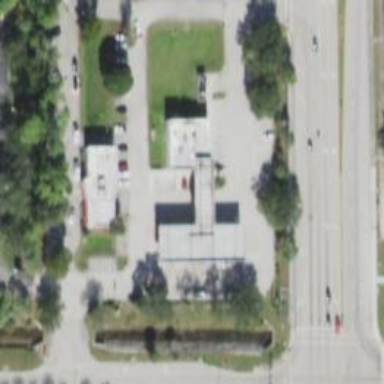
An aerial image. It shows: Convenience shop.